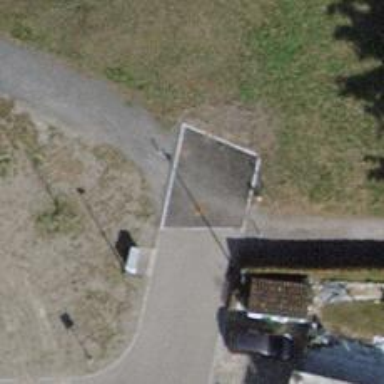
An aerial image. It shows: Bollard.